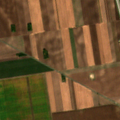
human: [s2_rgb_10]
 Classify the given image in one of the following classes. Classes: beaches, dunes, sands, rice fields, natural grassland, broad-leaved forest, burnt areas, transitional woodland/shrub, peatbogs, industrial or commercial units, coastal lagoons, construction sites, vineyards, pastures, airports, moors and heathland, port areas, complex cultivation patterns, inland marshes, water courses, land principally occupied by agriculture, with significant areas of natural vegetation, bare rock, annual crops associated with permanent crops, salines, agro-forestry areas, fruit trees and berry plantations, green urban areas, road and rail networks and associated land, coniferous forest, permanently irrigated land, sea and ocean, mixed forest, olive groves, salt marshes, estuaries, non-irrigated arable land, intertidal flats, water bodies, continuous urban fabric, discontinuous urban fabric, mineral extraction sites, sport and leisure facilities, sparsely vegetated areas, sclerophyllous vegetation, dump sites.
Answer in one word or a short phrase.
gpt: non-irrigated arable land